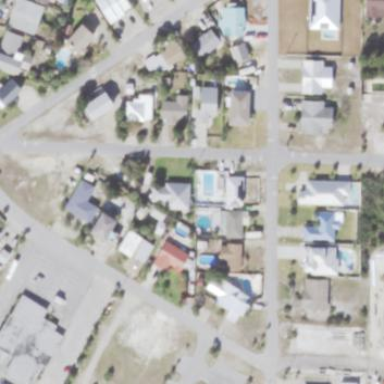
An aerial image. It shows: Residential area consisting of single-family homes.